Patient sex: M
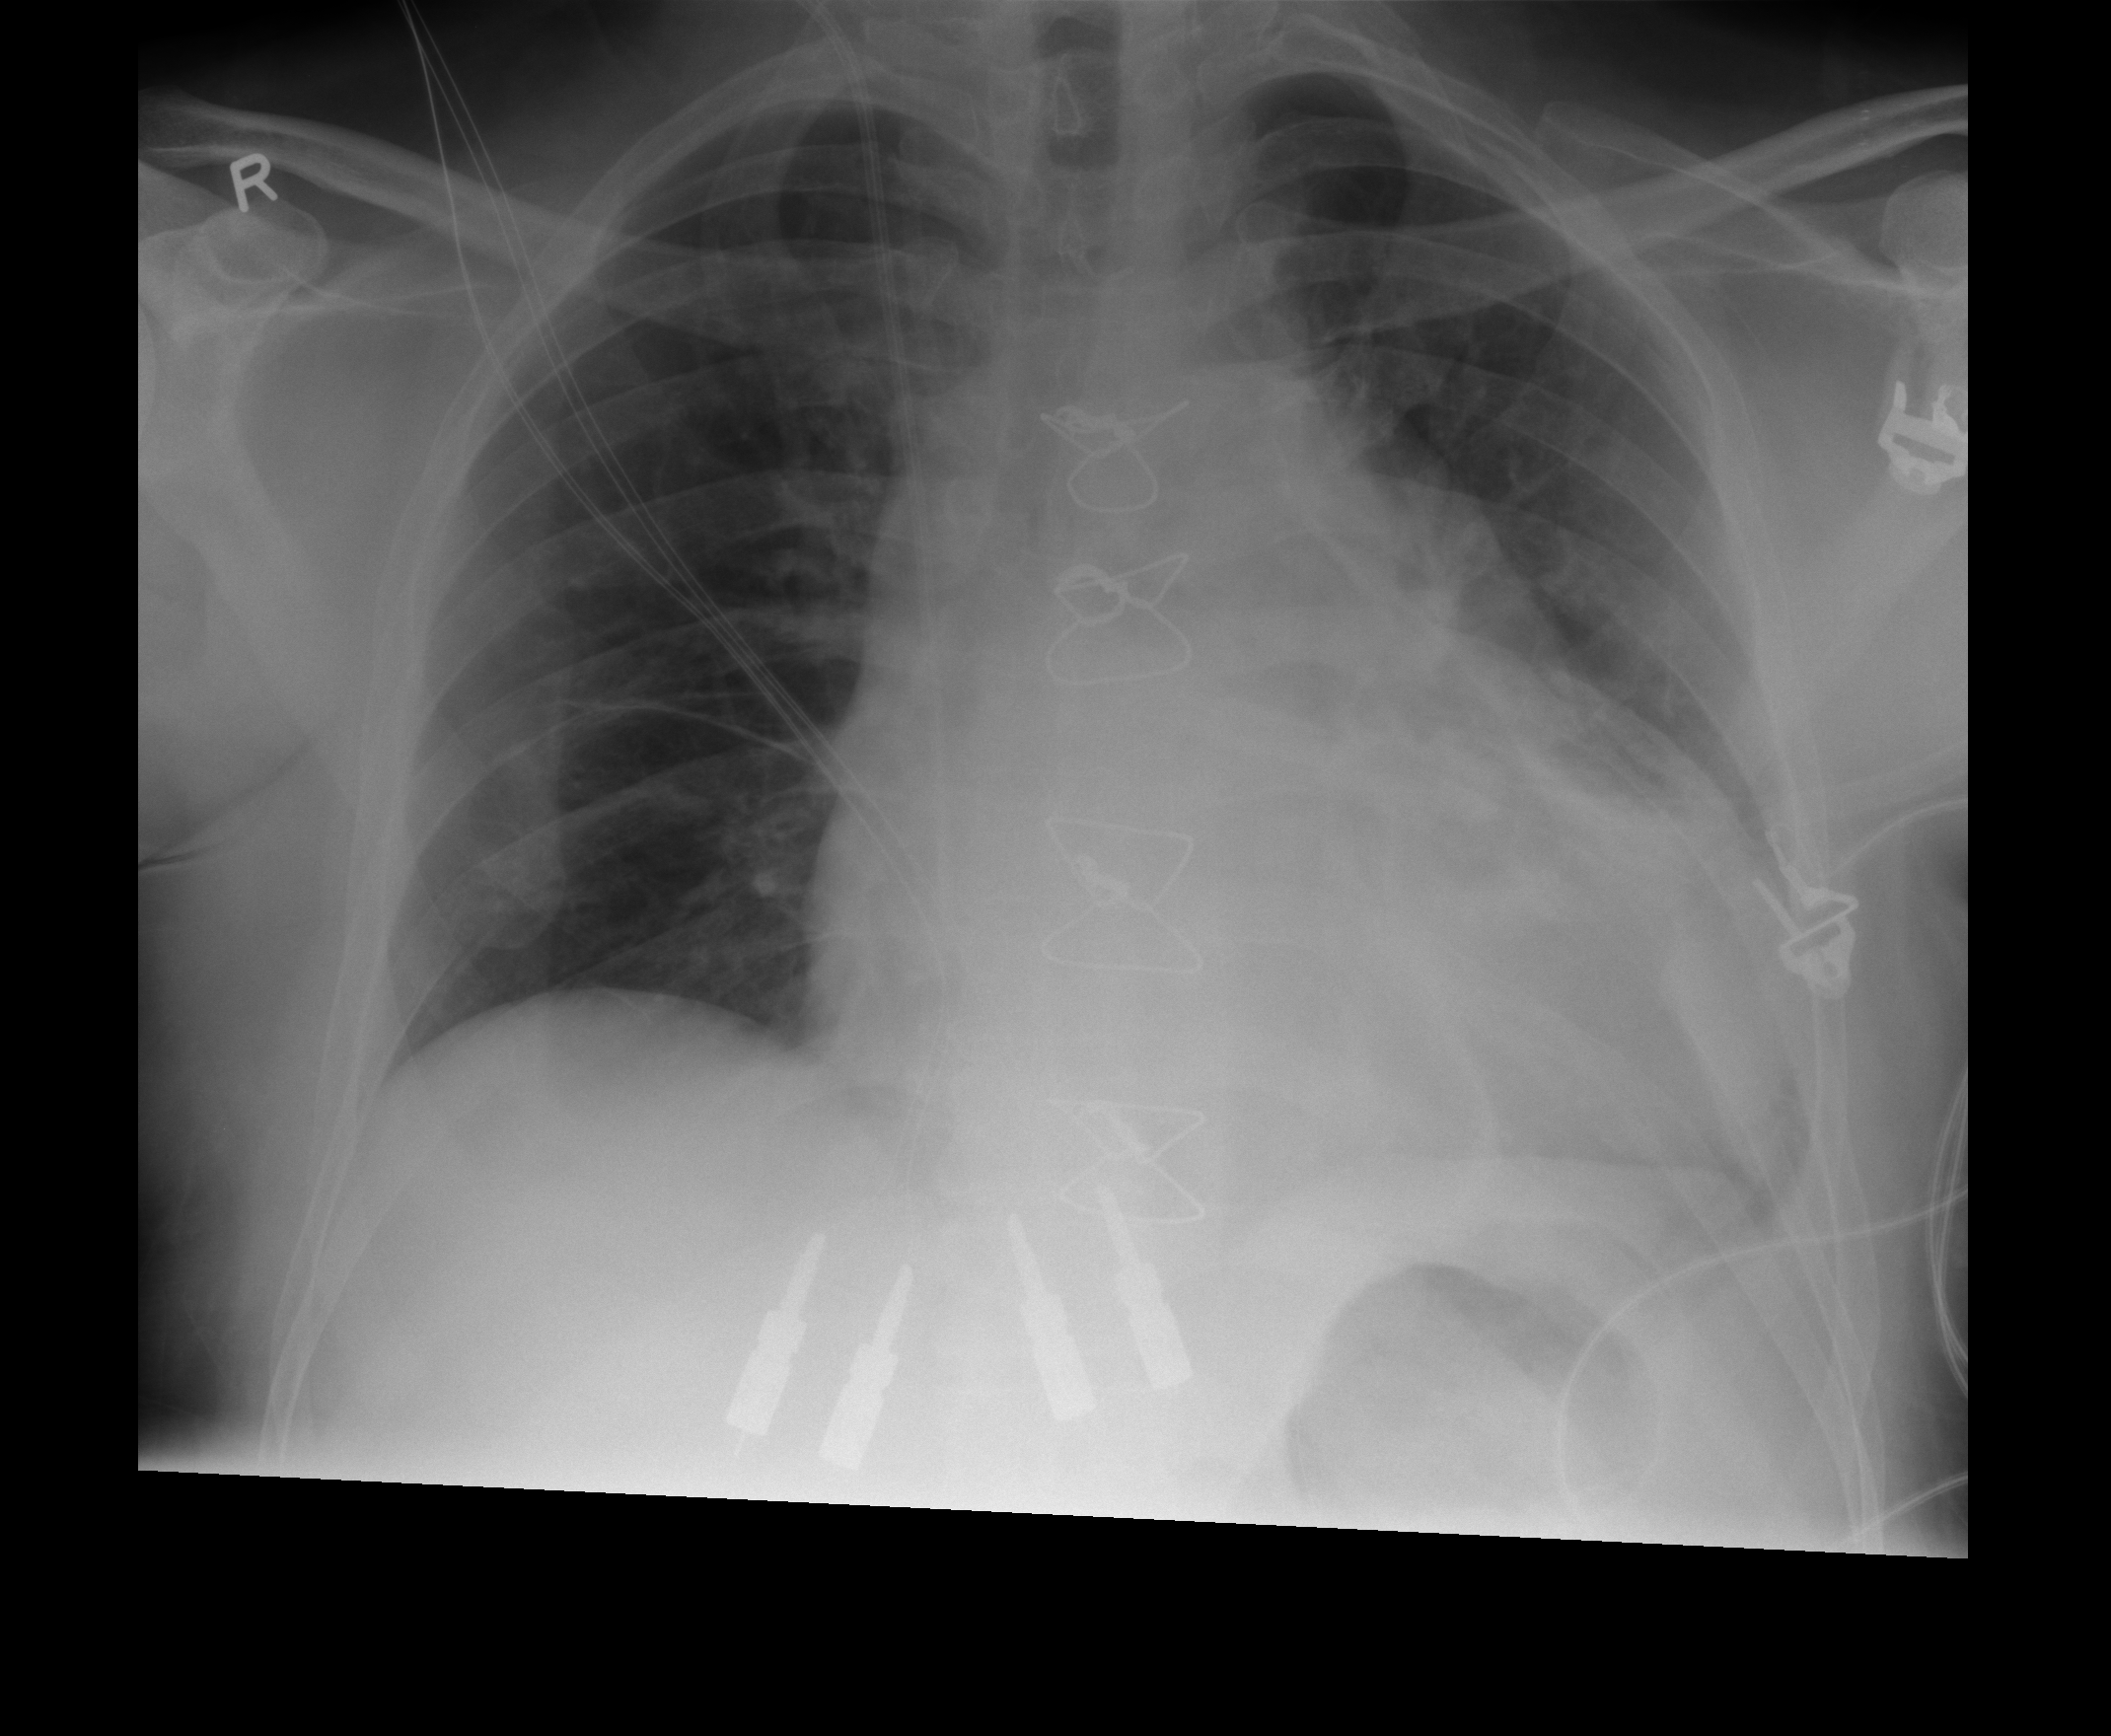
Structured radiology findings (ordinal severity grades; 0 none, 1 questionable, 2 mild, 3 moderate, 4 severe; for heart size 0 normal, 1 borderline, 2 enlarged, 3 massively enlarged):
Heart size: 3
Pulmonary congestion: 1
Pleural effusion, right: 0
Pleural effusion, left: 1
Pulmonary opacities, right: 0
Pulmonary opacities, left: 0
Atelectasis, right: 0
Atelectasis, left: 2